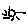
Label: sun